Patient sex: F
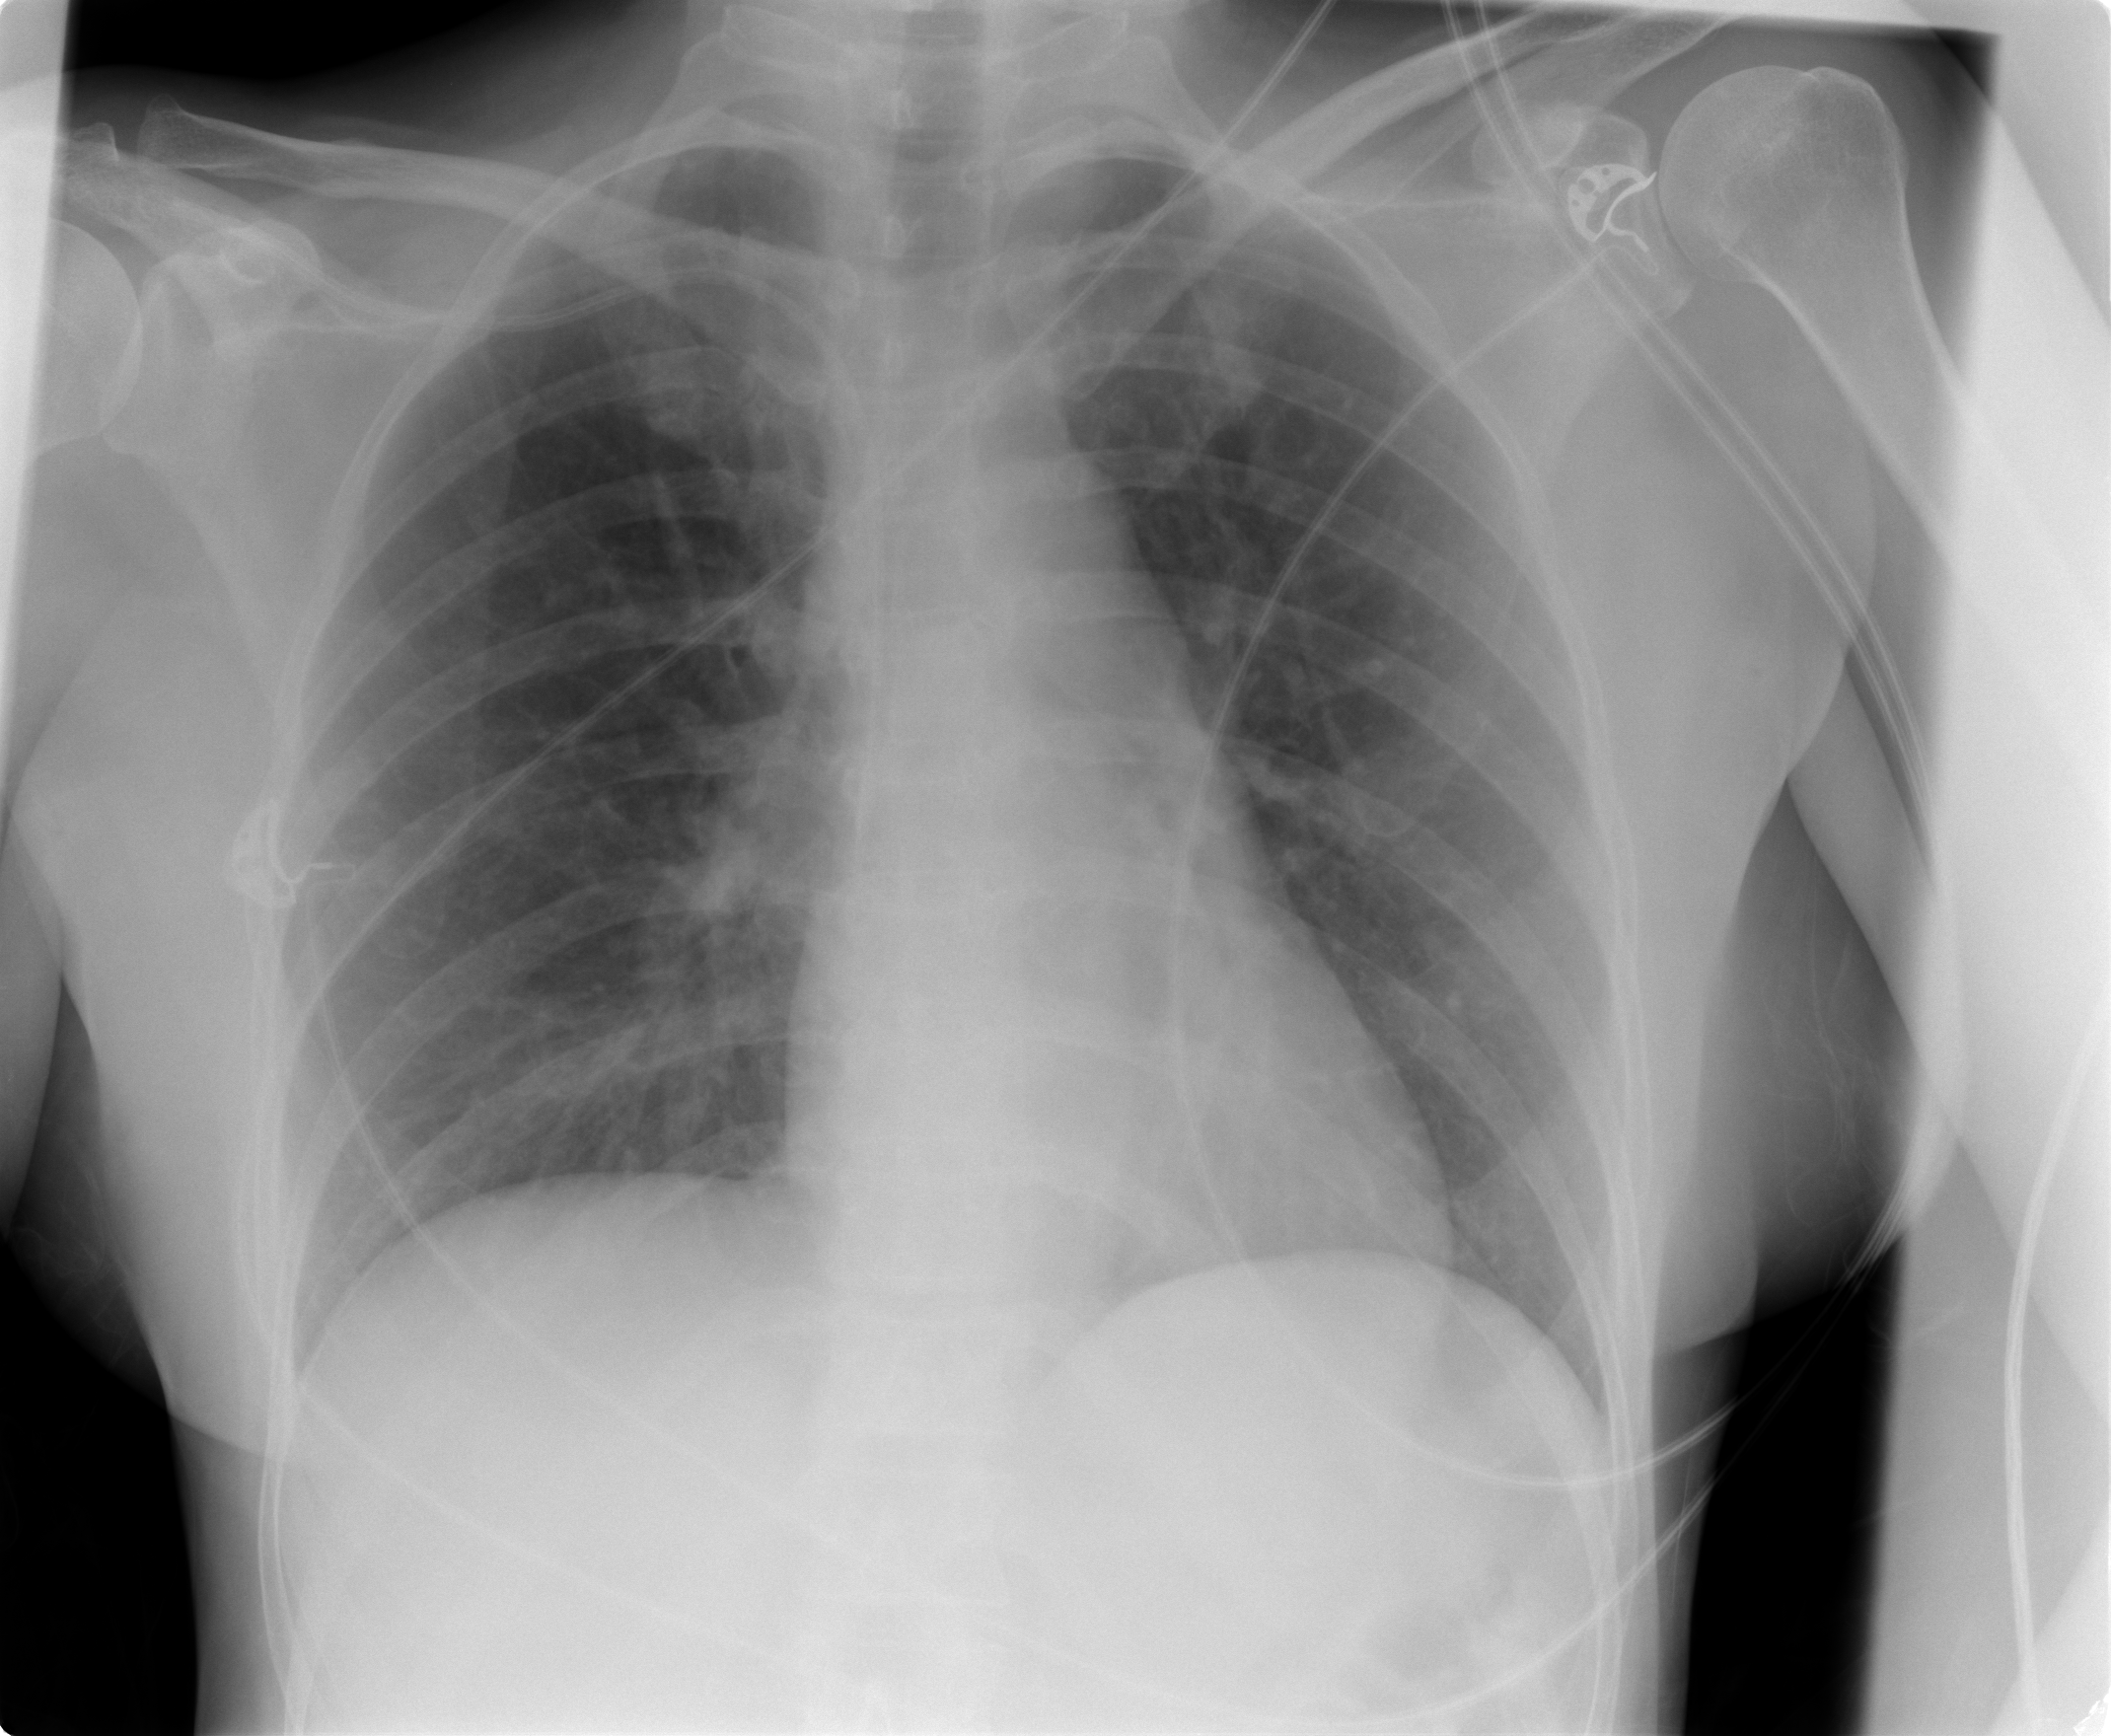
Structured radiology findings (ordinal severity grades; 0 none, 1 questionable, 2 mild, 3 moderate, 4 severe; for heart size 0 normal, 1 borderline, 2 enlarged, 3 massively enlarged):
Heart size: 0
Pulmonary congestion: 0
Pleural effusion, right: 0
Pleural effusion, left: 0
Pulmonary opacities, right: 0
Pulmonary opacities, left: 0
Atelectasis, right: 1
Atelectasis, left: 0